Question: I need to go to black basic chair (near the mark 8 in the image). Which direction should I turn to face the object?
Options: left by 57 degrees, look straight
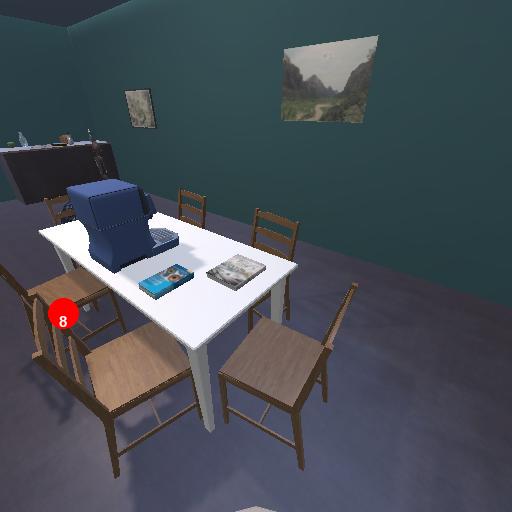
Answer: left by 57 degrees